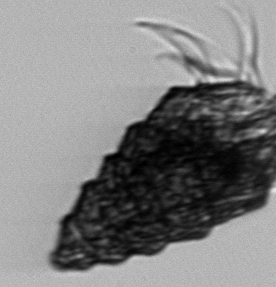
Label: Laboea_strobila